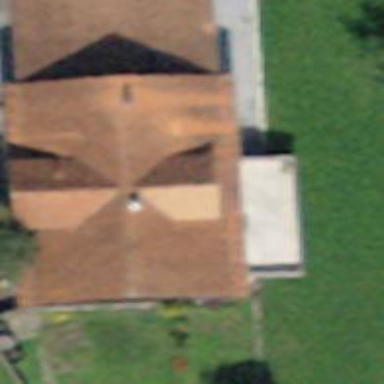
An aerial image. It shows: Gabled roofed house.